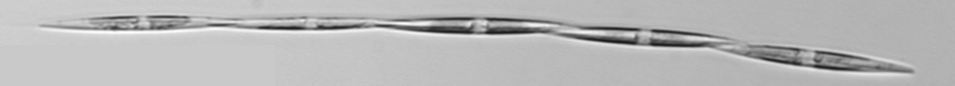
Label: Pseudo-nitzschia